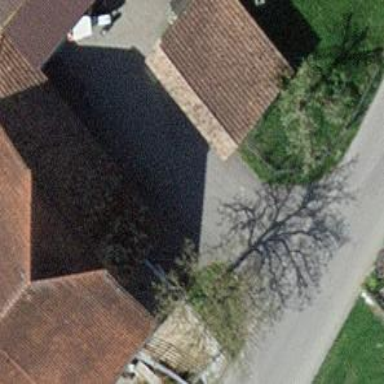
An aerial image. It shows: Barn.